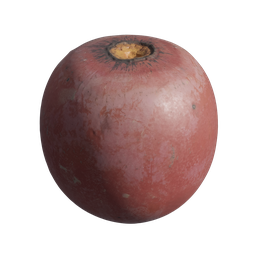
Label: nature